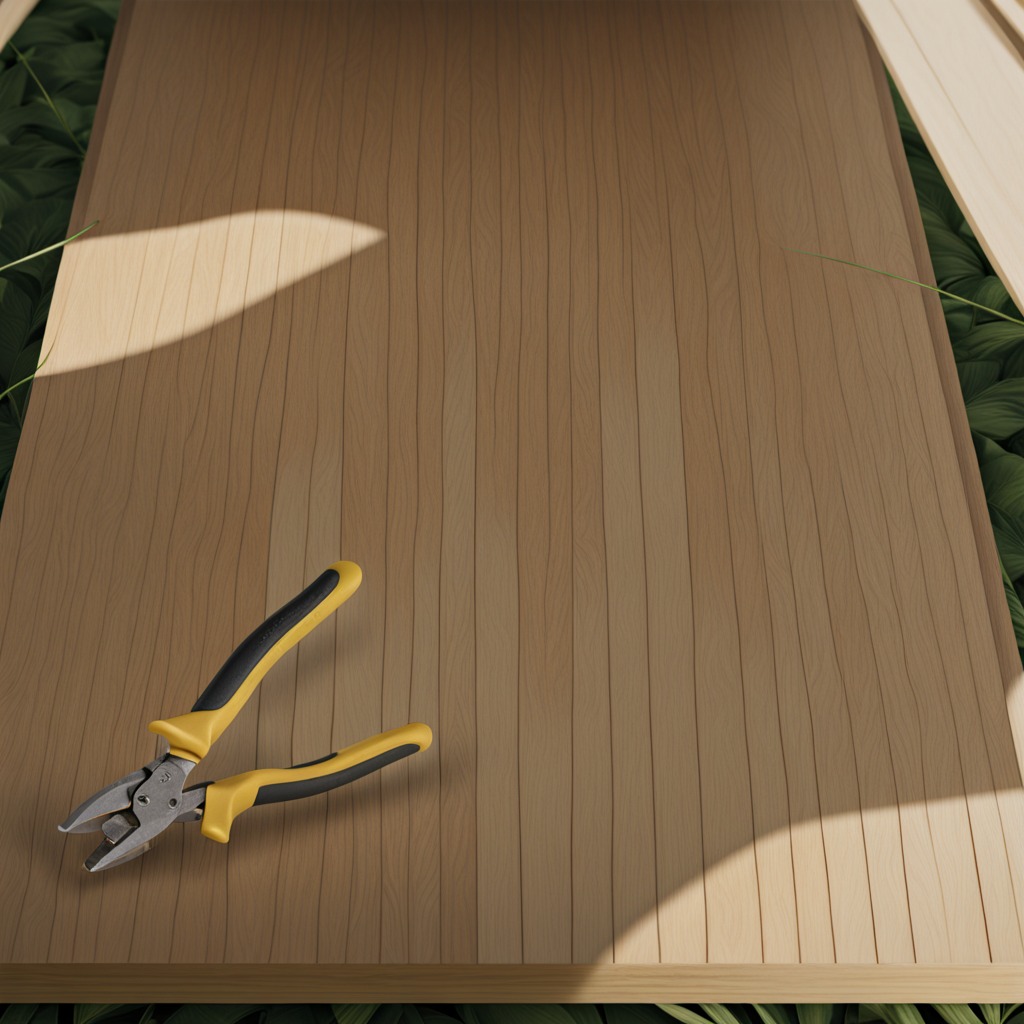
A plier is lying on the wooden table.